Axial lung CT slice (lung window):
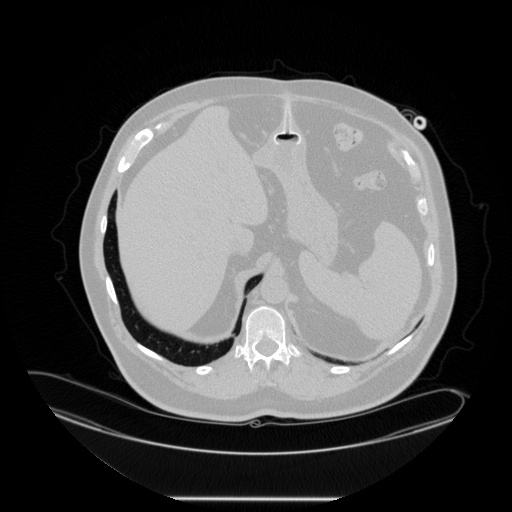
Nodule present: no